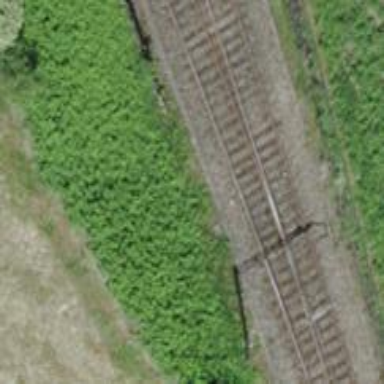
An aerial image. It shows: Single-track electrified railway with contact line.